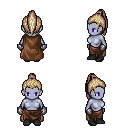
a pixel art fantasy rpg character, female body template, dark elf, purple skin, brown cape, robe skirt, white blonde long topknot hairstyle, metal gloves, black shoes, four views (front, back, left, right), 2x2 character sprite sheet, small pixel art, hard edges, no anti-aliasing